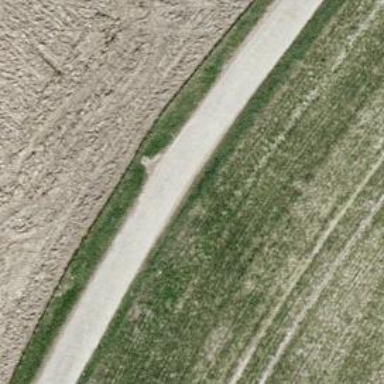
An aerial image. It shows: Concrete track with grade 1 tracktype.